Aerial crown-view tile of a tropical tree (Barro Colorado Island, Panama), acquired 20250414:
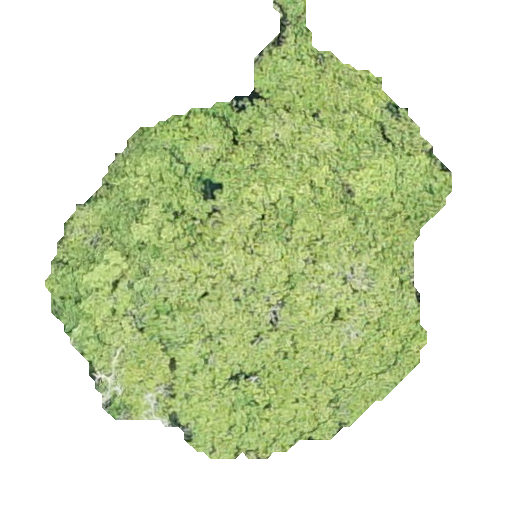
Species: Apeiba membranacea
GBIF accepted scientific name: Apeiba membranacea
Crown area: 171.702 m²